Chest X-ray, AP view. Patient: 67 years old, sex M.
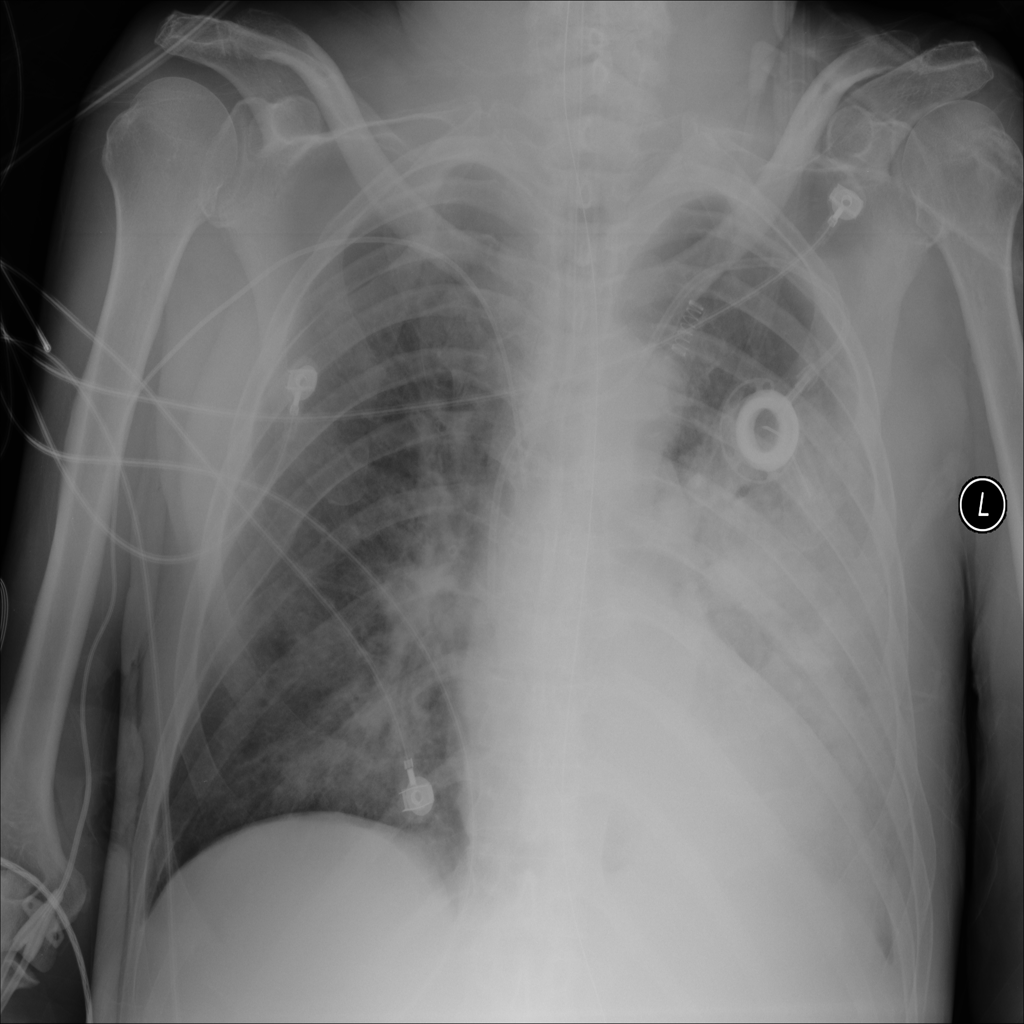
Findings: Consolidation